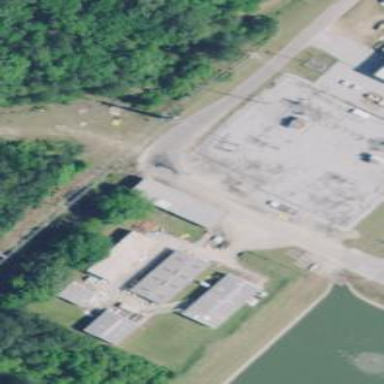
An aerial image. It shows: Industrial substation surrounded by fence.